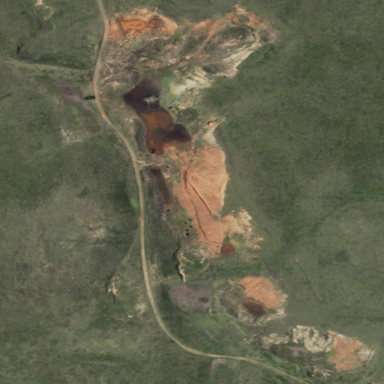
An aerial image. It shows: Gravel pit quarry.